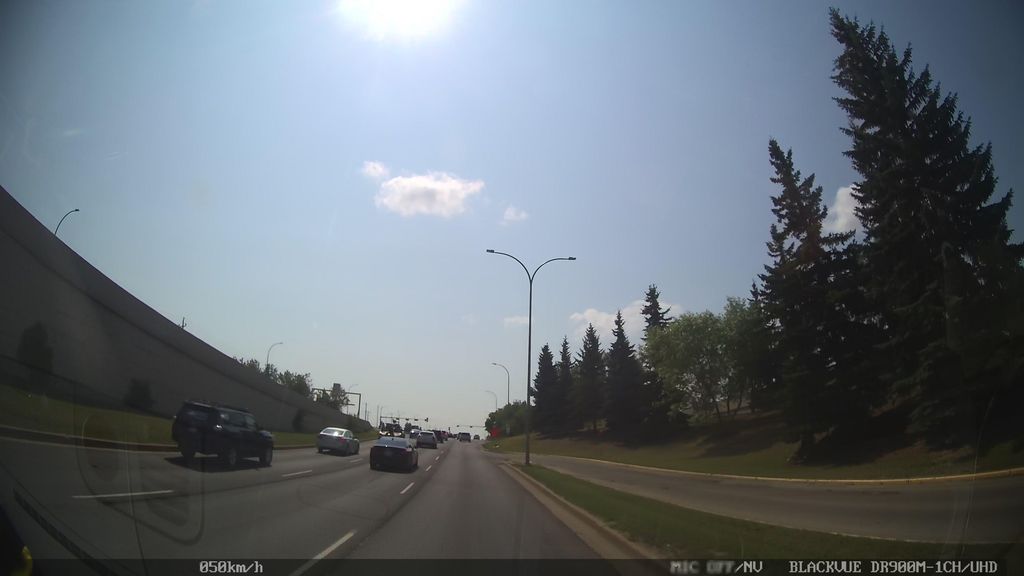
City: edmonton